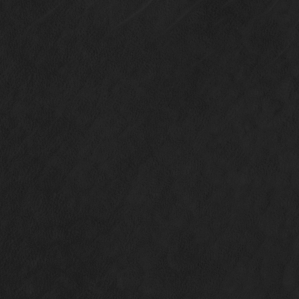
Label: non_frost